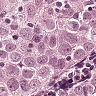
Metastatic tissue present: yes